Interaction volume radius: 5 \u00c5
Interaction volume height: 15 \u00c5
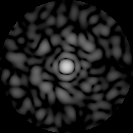
Disorder parameter: 0.8069